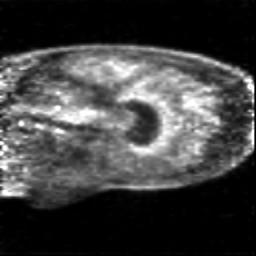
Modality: PET
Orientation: sagittal
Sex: female
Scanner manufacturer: siemens